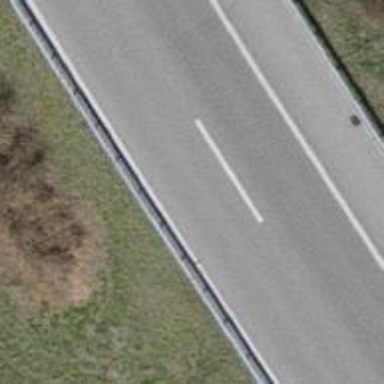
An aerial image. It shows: Asphalt motorway link.